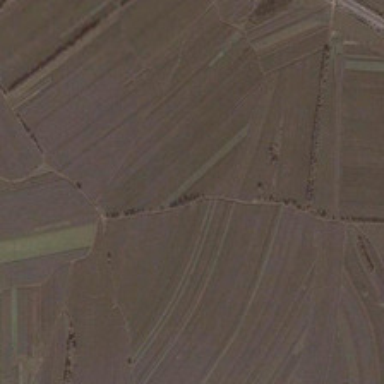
There is a piece of brown farmland which has different kinds of texture .